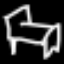
Label: bed